Question: I'm trying to submit a form with a file to Node+Express server. I set the bodyParser limit to 5M:
'''
app.use(express.bodyParser({ limit: '5mb' }));
'''
It works fine on local machine. However on Heroku I get "Request Entity Too Large" error for files larger than 1M.
How does Heroku put this limit and how it can be changed?
The actual error is generated by the nginx and not the node app:

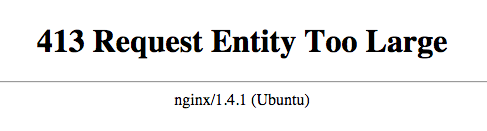
Answer: I forgot to post the resolution. The problem was only for that app. I tried to create a new app and it worked fine. So I think it was related to the specific server instance that the initial application was using. On another instance the problem didn't exist.